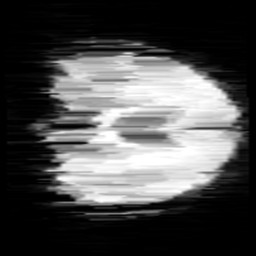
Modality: minIP
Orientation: coronal
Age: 12
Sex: female
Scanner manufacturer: siemens
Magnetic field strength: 3 T
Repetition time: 0.027 s
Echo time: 0.02 s